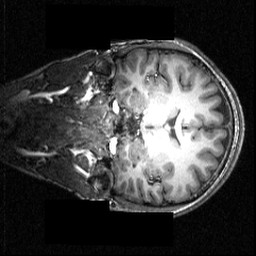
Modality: T1w
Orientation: coronal
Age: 20
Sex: female
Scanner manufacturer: siemens
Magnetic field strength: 3.951 T
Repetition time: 1.5 s
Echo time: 0.00335 s